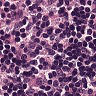
Metastatic tissue present: no